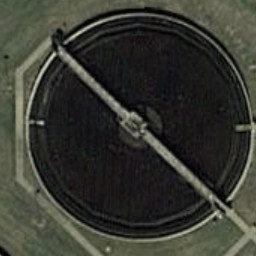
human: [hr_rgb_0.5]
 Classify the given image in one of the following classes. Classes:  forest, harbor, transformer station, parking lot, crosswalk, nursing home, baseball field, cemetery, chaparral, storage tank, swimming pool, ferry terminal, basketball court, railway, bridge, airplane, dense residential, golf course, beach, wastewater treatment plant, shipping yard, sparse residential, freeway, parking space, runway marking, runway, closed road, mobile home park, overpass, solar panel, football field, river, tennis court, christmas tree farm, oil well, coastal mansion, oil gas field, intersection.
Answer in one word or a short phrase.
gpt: wastewater treatment plant